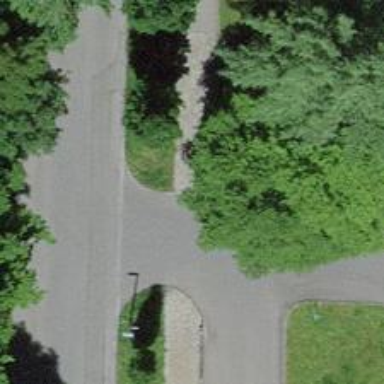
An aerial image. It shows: Footway with sett surface.